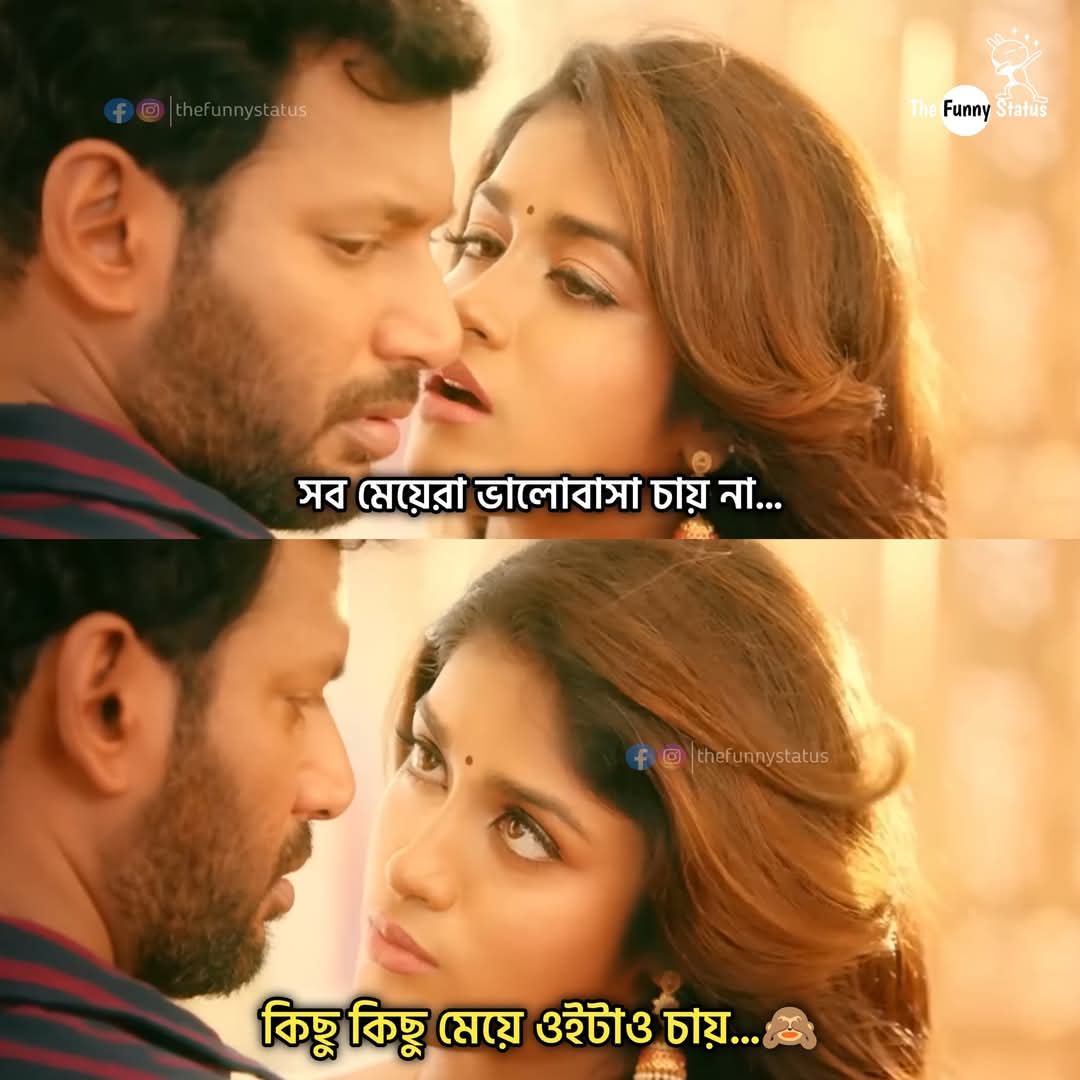
Text: সব মেয়েরা ভালোবাসা চায় না...
কিছু কিছু মেয়ে ওইটাও চায়...
Label: Non Hate